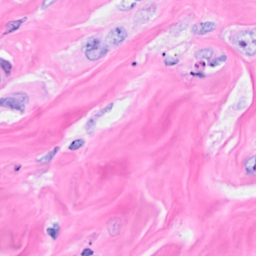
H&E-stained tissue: Breast